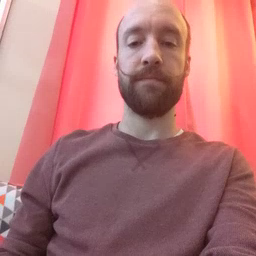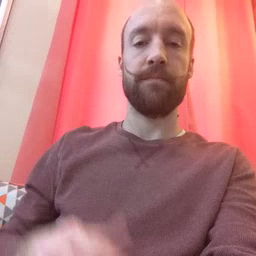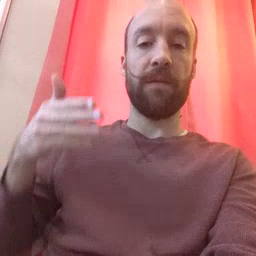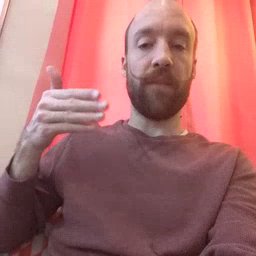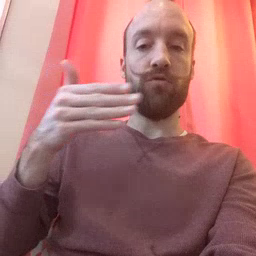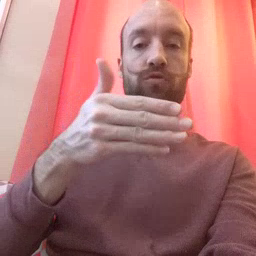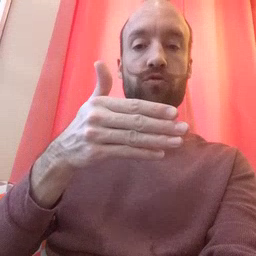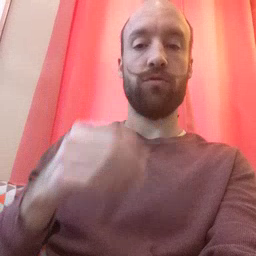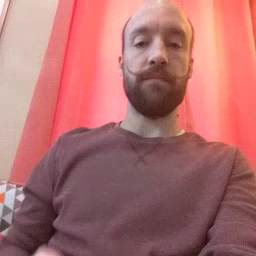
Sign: fish